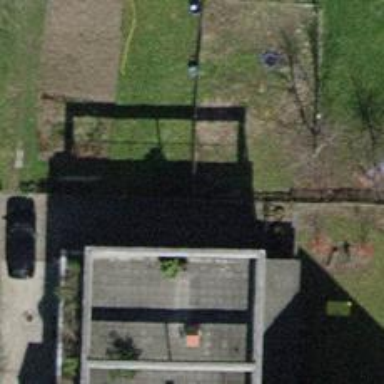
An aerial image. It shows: Fence.